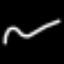
Label: squiggle